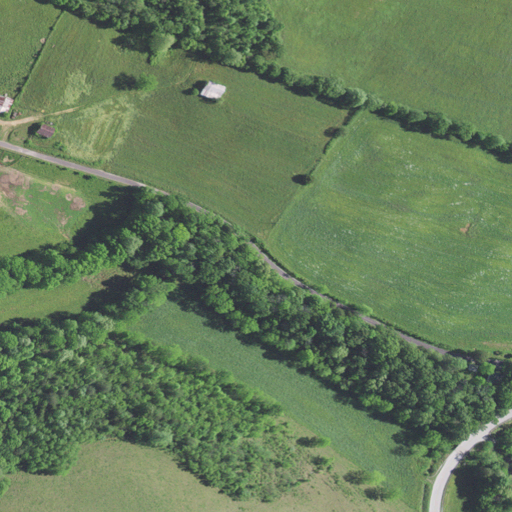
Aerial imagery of valley in Kentucky named Tuggle Hollow containing pasture, deciduous forest, mixed forest, open development, low intensity development, and medium intensity development